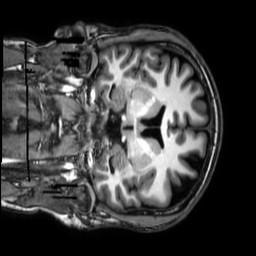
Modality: T1w
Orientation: coronal
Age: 44
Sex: male
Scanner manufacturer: philips
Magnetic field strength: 3 T
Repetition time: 0.008117 s
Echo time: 0.003713 s